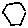
Label: hexagon